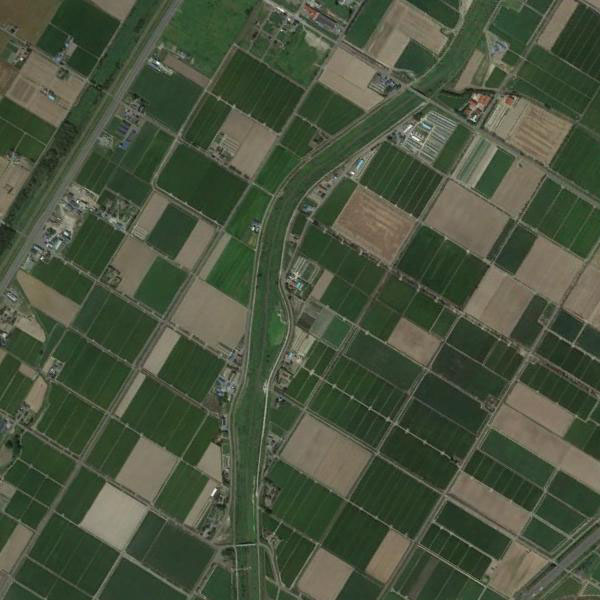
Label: Farmland